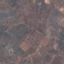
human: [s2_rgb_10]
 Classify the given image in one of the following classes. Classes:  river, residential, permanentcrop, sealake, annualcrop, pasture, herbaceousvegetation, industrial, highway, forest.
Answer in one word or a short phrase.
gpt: PermanentCrop